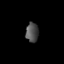
Tissue: skin
Cell type: Epithelial cells
Senescence score: 0.2705
Nuclear area (px): 239
Mean DAPI intensity: 79.866